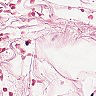
Metastatic tissue present: no